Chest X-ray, PA view. Patient: 38 years old, sex M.
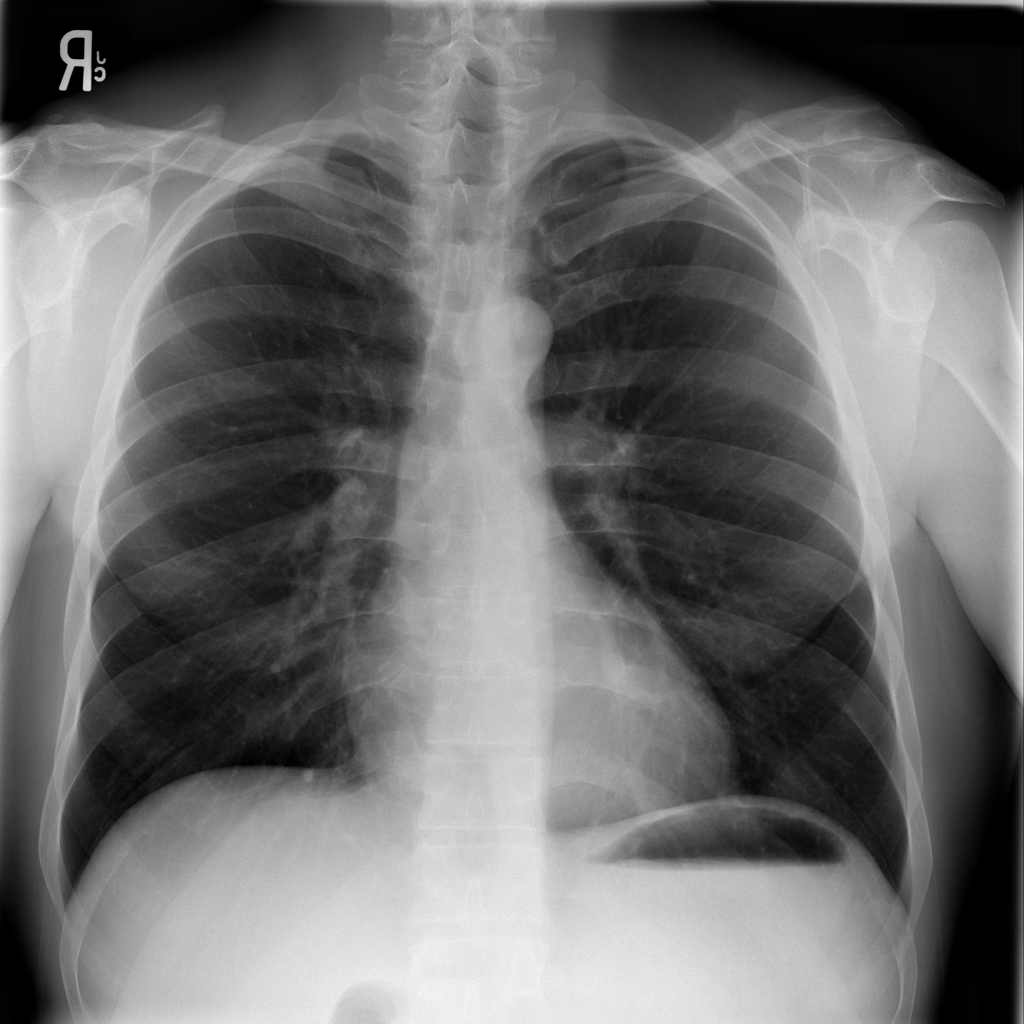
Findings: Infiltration